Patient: sex F, age 68
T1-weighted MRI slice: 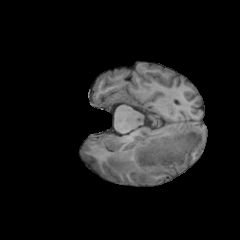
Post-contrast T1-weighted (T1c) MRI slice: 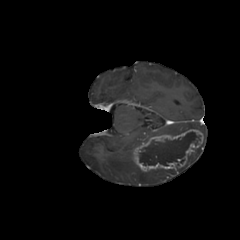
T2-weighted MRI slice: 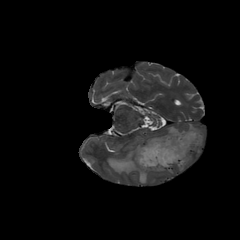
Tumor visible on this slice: yes
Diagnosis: Glioblastoma, IDH-wildtype
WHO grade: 4